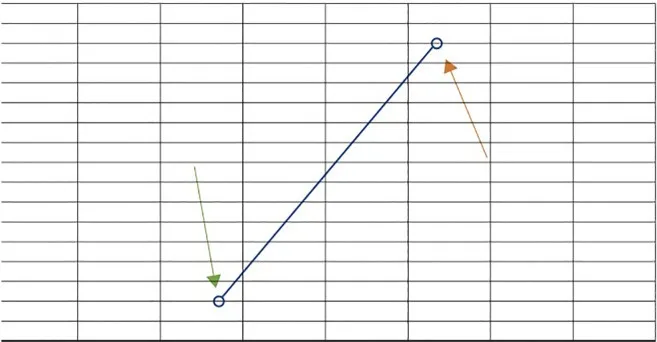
Line graph showing an increase in Vitamin D levels following supplementation. Graphical representation illustrating the patient's dynamic Vitamin D levels over time. The patient initially had a level of 20ng/mL (normal range between 20 to 40ng/mL) on October 28th 2022, as indicated by the green arrow. The graph demonstrates a significant rise in Vitamin D levels following supplementation. From an initial deficient state, the patient's Vitamin D levels increased to 33 ng/mL, as seen by the orange arrow, showcasing the impact of Vitamin D supplementation. This observation is pertinent to the investigation into the relationship between supernumerary recurrent renal calculi formation and potential associations with tick-borne infections, offering insights into the potential role of Vitamin D in this context.
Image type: chart (chart)